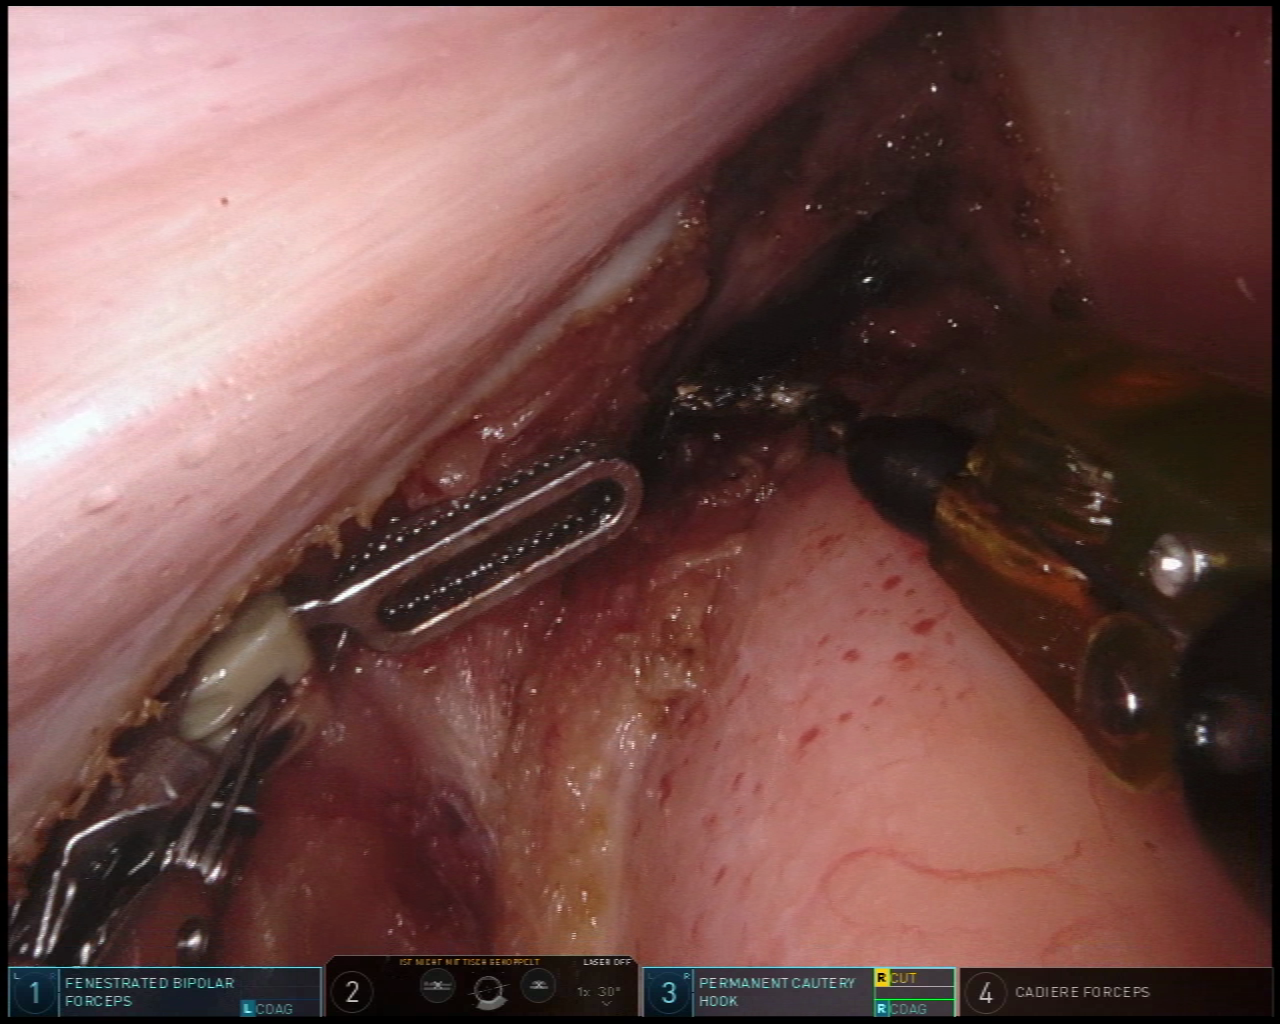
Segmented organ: vesicular_glands
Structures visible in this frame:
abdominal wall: no
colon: no
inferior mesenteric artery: no
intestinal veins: no
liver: no
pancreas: no
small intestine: no
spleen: no
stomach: no
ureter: no
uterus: no
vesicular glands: yes